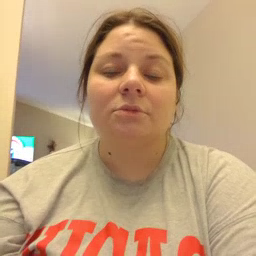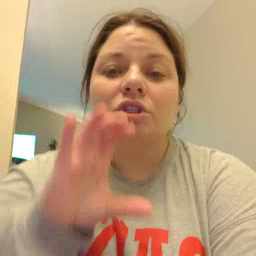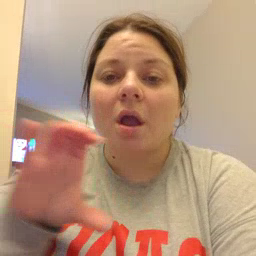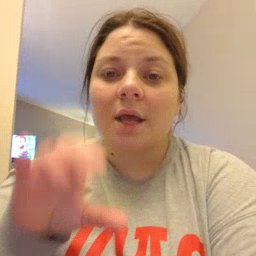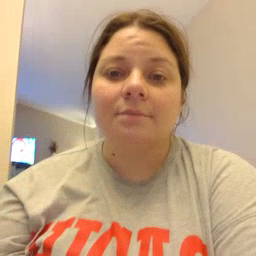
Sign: chocolate